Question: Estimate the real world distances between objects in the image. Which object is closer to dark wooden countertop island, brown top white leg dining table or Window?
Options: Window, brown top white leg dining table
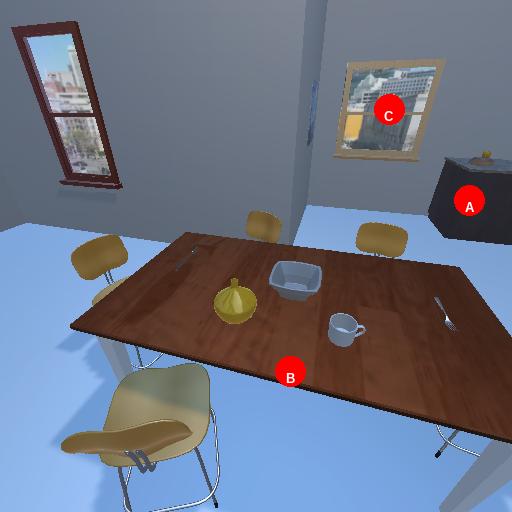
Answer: Window